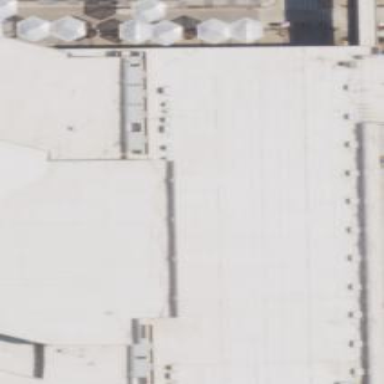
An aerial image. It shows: Commercial building with flat roof that houses conference center.